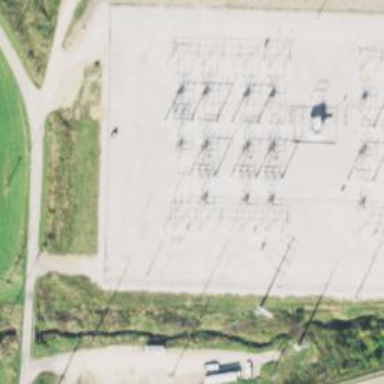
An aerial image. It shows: Switch for power supply.